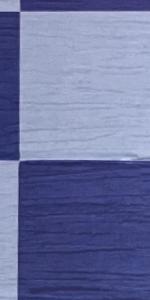
Label: Empty